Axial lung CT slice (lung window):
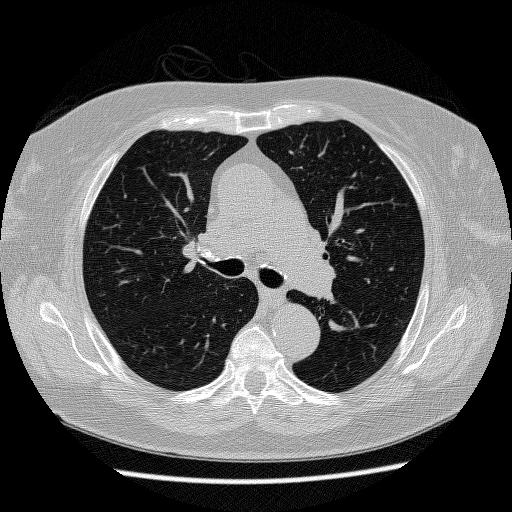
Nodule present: no